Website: lowes
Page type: payment
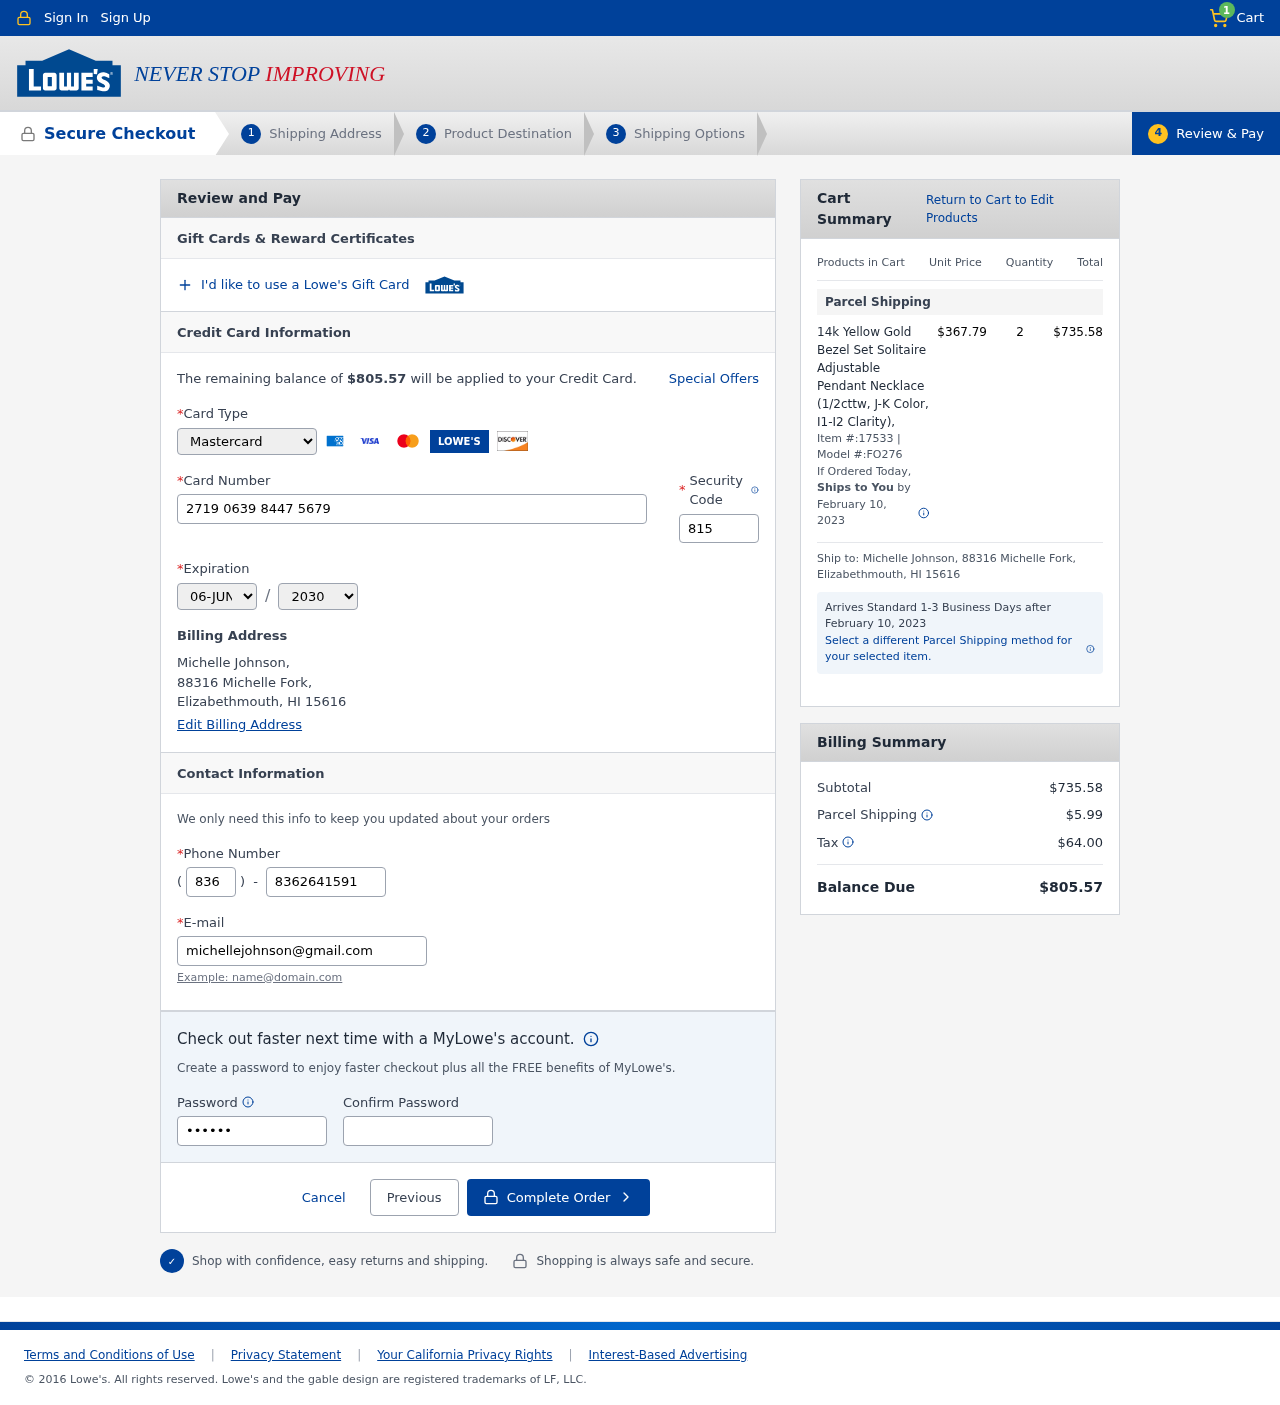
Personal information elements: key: PII_CARD_CVV
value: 815
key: PII_CARD_EXPIRY_MONTH
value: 06
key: PII_CARD_EXPIRY_YEAR
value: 30
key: PII_CARD_NUMBER
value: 2719 0639 8447 5679
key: PII_CARD_TYPE
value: Mastercard
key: PII_CITY_STATE_ZIP
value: Elizabethmouth, HI 15616
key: PII_EMAIL
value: michellejohnson@gmail.com
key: PII_FULLNAME
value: Michelle Johnson,
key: PII_PHONE
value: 8362641591
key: PII_PHONE_AREA
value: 836
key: PII_STREET
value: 88316 Michelle Fork,
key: PII_FULLNAME2
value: Michelle Johnson
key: PII_STREET2
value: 88316 Michelle Fork
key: PII_CITY_STATE_ZIP2
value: Elizabethmouth, HI 15616
Product elements: key: PRODUCT1_NAME
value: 14k Yellow Gold Bezel Set Solitaire Adjustable Pendant Necklace (1/2cttw, J-K Color, I1-I2 Clarity),
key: PRODUCT1_PRICE
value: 367.79
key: PRODUCT1_QUANTITY
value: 2
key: PRODUCT1_ITEM
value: Item #:17533
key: PRODUCT1_MODEL
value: Model #:FO276
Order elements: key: ORDER_NUM_ITEMS
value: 1
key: ORDER_TOTAL
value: $805.57
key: ORDER_SHIPPING_DATE
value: February 10, 2023
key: ORDER_SUBTOTAL
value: $735.58
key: ORDER_SHIPPING_DATE2
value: February 10, 2023
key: ORDER_SHIPPING_COST
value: $5.99
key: ORDER_TAX
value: $64.00